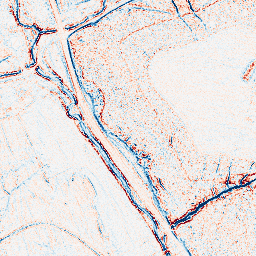
Category: edge_preserving
Decomposition family: bilateral
Decomposition parameters: d: 5
sigma_color: 50
sigma_space: 25
Upsampling method: bspline
Upsampling parameters: scale: 2
Upsampling scale: 2